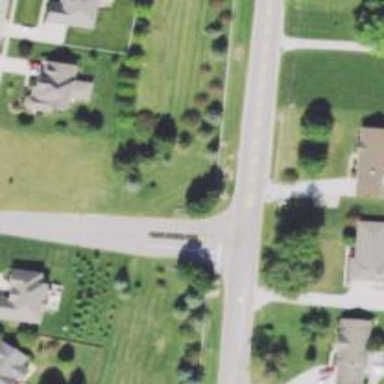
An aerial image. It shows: Residential road.